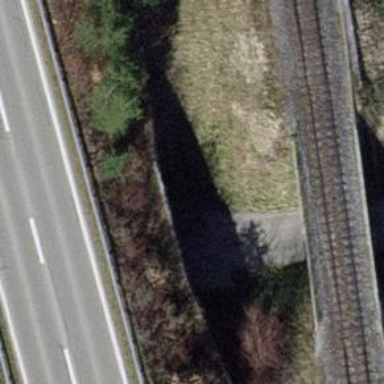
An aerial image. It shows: Asphalt track passing through tunnel with grade 1 surface quality.